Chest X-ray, PA view. Patient: 59 years old, sex M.
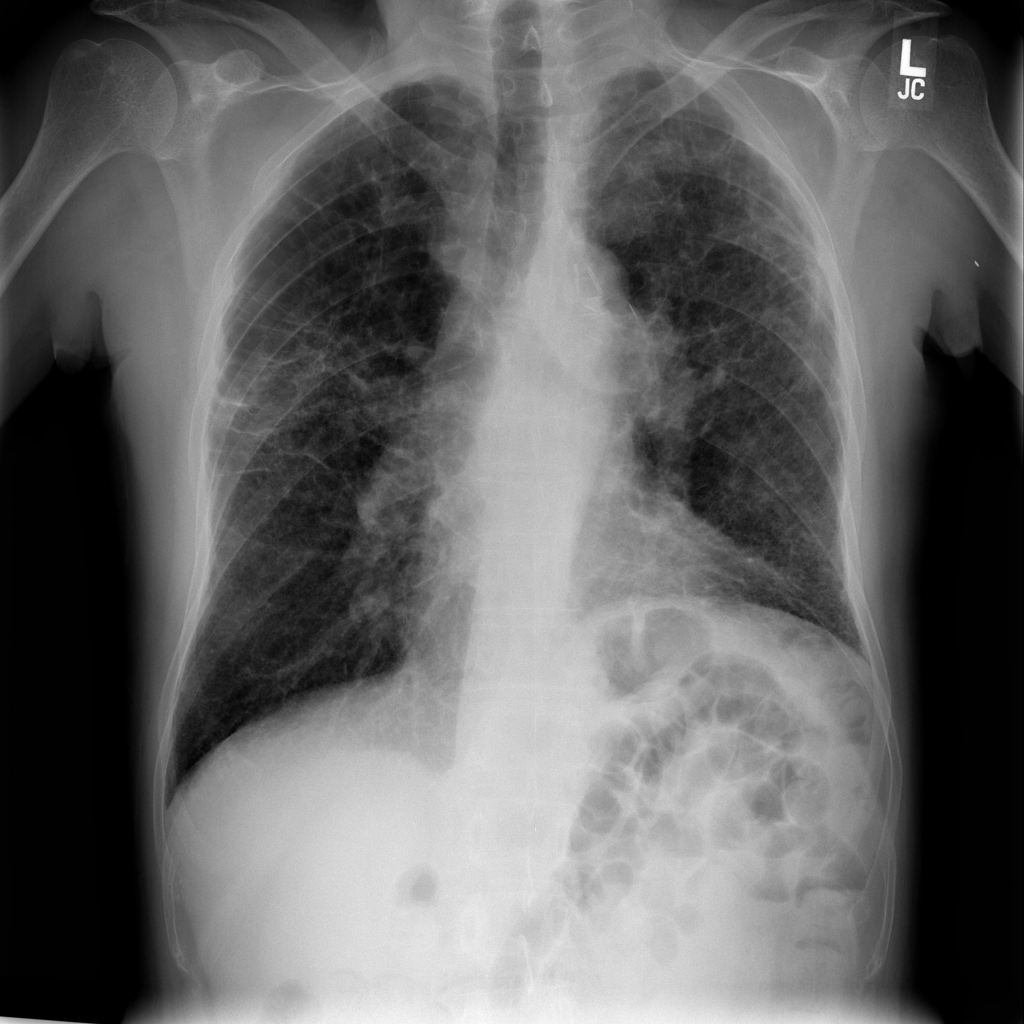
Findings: No Finding